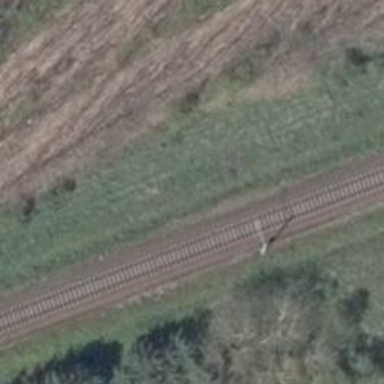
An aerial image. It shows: Milestone along the railway track with catenary mast.